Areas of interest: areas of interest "Kunlun Apartment"
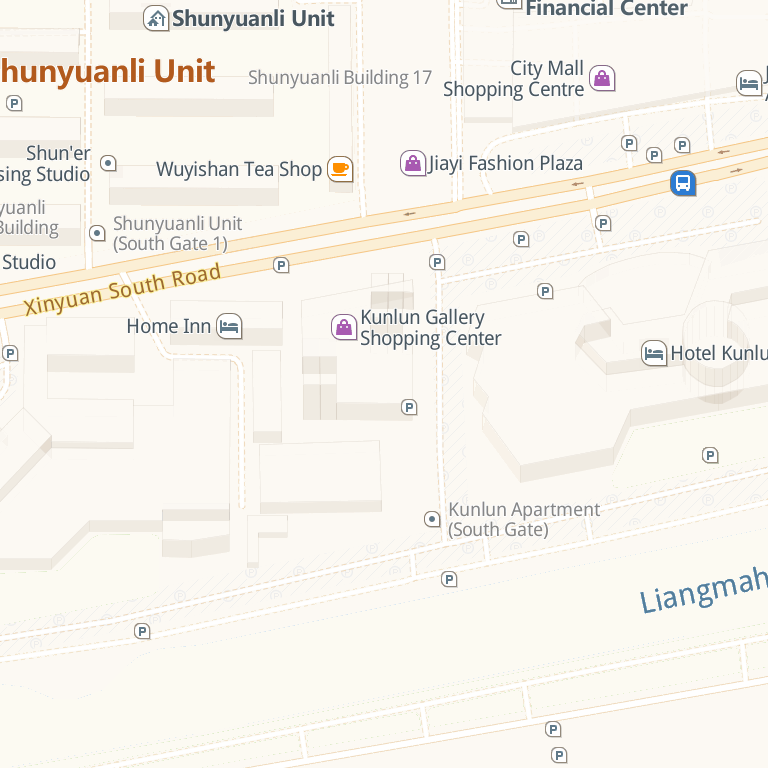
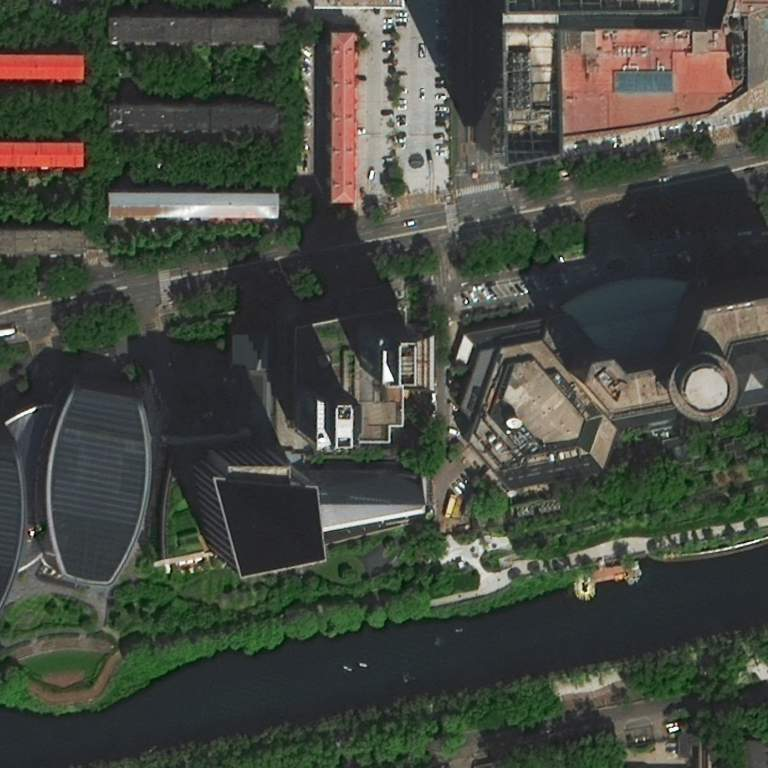